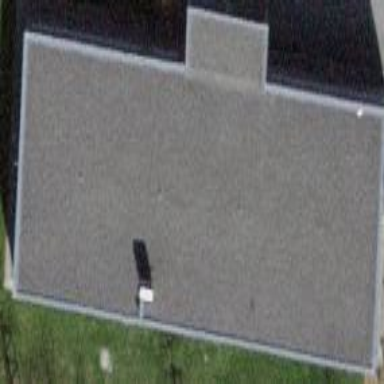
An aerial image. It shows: School building.